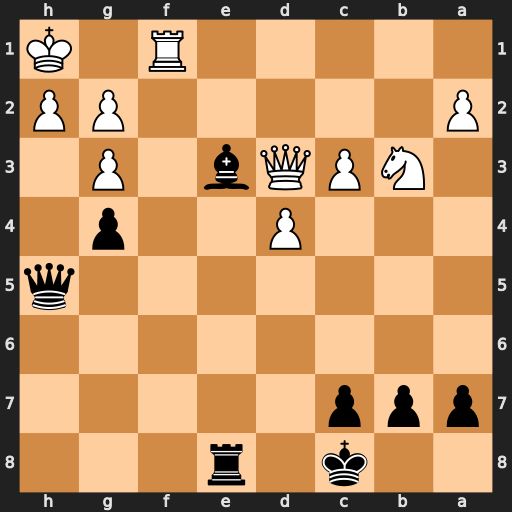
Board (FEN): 2k1r3/ppp5/8/7q/3P2p1/1NPQb1P1/P5PP/5R1K
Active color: b
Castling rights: -
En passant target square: -
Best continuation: Qxh2+ Kxh2 Rh8+ Qh7 Rxh7#